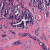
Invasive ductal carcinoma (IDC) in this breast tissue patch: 0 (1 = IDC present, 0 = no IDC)